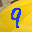
Label: 9